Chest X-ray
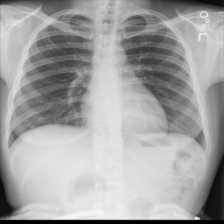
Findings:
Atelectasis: negative
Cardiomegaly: negative
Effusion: negative
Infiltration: negative
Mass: negative
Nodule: negative
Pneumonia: negative
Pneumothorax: negative
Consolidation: negative
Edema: negative
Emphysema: negative
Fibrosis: negative
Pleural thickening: negative
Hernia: negative